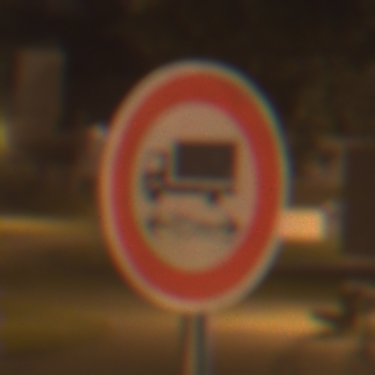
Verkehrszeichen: TatsaechlicheLaenge
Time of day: Night
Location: Outdoor (Urban)
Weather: PartlyCloudy
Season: NotSpecified
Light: Artificial